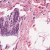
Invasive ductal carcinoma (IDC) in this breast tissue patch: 1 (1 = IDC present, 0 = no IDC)